Question: I've been trying for hours now, but I have no idea what is wrong.
Normally, when you define a public object/var in Unity C#, it shows up in the inspector or default references where you can drag something to it.
Here's my test code:
'''
using UnityEngine;
using System;
using System.Collections;
[Serializable]
public class modGlobals : MonoBehaviour {
public static GUIStyle defaultMask;
public GUIStyle trollo;
}
'''
Aaaaaand...

I tried several options, wrote the thing in MonoDev as also in Visual Studio, put all my files in an namespace, w and w/o Serializable attribe but.. What could be wrong?
Thanks for help!
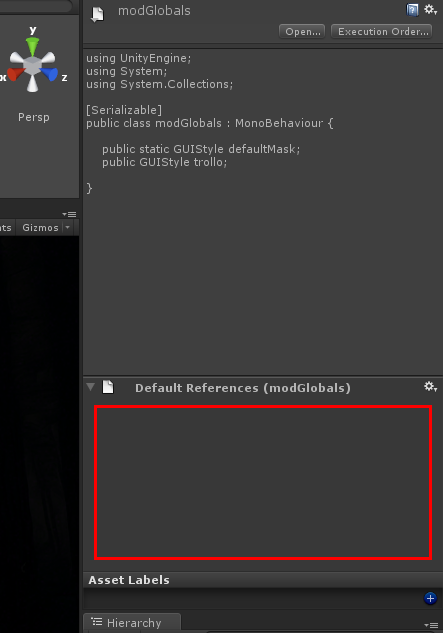
Answer: Yes you do need to attach it to a gameObject in the scene in order to show the public members in the property inspector, since your script inherits from MonoBehaviour.
This is what I got.

Additionally, you cannot expose static members in the property inspector - even when marked as SerializableAttribute. System.SerializableAttribute is not valid on this declaration type. It is valid on 'class, struct, enum, delegate' declarations only.
In relation to your comment about requiring a globally accessible script with objects, you have a couple options, such as
- <URL>-